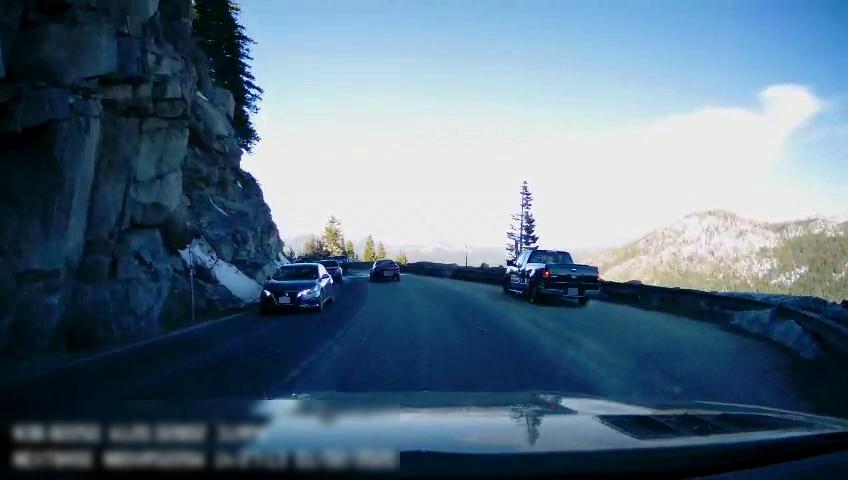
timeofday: Day
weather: Sunny
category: Drivable Space
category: Vehicles | Car
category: Vehicles | Car
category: Vehicles | Car
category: Vehicles | Truck
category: Lanes | Opposite Lane
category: Lanes | Opposite Lane
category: Lanes | Current Lane